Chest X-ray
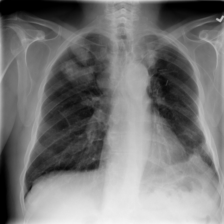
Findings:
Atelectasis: negative
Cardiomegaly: negative
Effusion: negative
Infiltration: negative
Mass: positive
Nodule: positive
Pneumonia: negative
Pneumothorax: negative
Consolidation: negative
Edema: negative
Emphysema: negative
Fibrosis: negative
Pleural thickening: negative
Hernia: negative